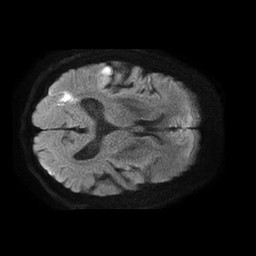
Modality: TRACE
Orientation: axial
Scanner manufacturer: philips
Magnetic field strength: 1.5 T
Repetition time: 4.6 s
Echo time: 0.08631 s